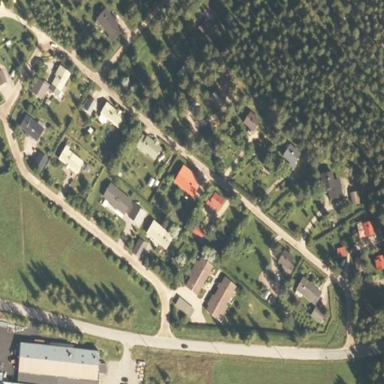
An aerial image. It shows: Residential area.